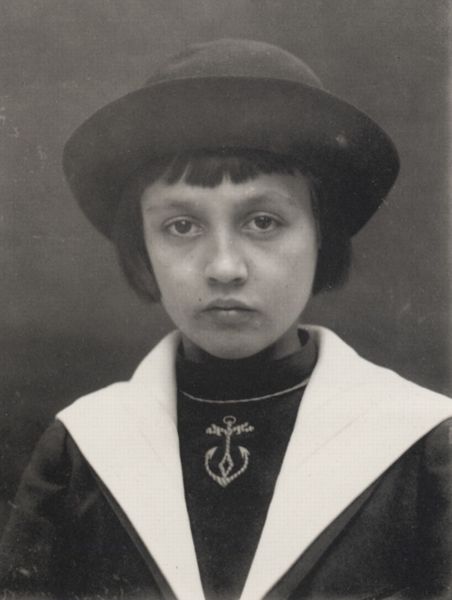
Titel: Jacques
Künstler: Francois Emile Zola
Schlagwörter: dunkel, kopf, weiß, mädchen, brust, frisur, grau, haar, hell, hintergrund, hut, kleid, mund, nase, schwarz, vordergrund, blick, alt, anzug, wand, augen, gesicht, kragen, bildnis, hals, portrait, porträt, haare, stickerei, kind, tochter, frontal, kinn, lippen, schultern, traurig, pony, kette, rand, ernst, junge, hutkrempe, foto, fotografie, photographie, schwarz-weiss, matrose, matrosenanzug, photo, anhänger, anker, marine, weißer kragen, pulli, pagenkopf, haarschnitt, matrosenkragen, große augen, madchen, mäschen, graii, kind hut anker